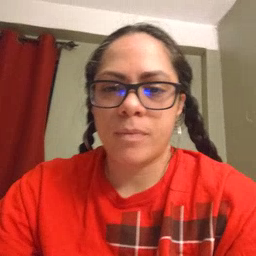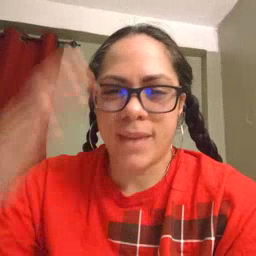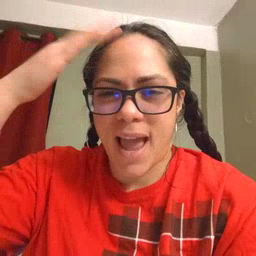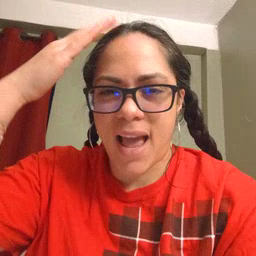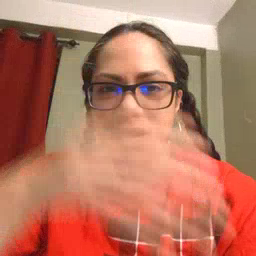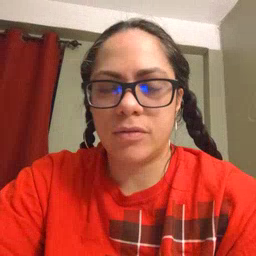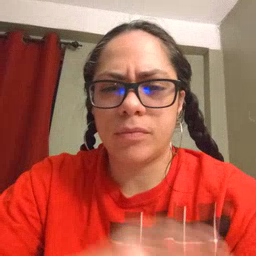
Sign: hat